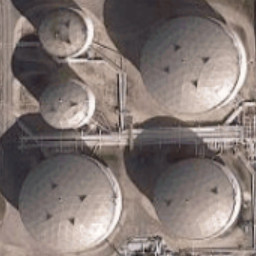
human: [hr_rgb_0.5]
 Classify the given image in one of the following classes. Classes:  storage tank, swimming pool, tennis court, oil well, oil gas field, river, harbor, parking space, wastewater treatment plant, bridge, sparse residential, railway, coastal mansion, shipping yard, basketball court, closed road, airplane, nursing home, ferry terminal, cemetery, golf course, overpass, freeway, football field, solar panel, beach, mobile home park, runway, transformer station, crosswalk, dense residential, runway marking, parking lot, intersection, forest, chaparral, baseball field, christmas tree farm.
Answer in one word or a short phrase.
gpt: storage tank